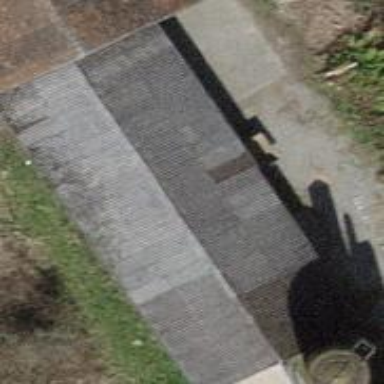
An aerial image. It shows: Shed building.